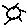
Label: sun